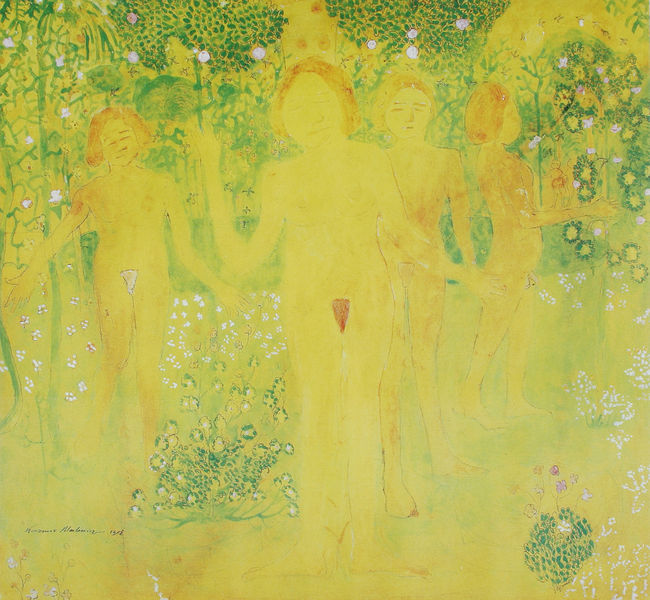
Titel: Die Blumenpflückerin
Künstler: Kasimir Malewitsch
Institution: Privatbesitz
Schlagwörter: akt, baum, blätter, gemälde, gruppe, himmel, laub, mann, nackt, weiß, akte, aquarell, bäume, dreieck, frauen, gelb, grün, menschen, mädchen, äste, blume, blumen, braun, bunt, frau, haar, hell, männer, orange, zeichnung, blüte, blüten, dame, gras, rot, wiese, leute, tanz, jung, arm, arme, augen, gesicht, stehen, signatur, ast, erde, natur, gehen, sonne, sträucher, haare, stehend, pflanze, pflanzen, tanzen, wald, garten, schrift, sommer, umrisse, sammeln, abstrakt, naiv, jugendstil, scham, scheide, vier, adam, eva, paradies, jungfrau, gruppenbild, gehend, eden, reigen, schemen, gelbgrün, träumen, aqua, rün, schamhaar, schambehaarung, blqttwerk, gleißen, urzustand, schrist, vlume, abstracks, fplanze, pflanmze, blühende blumen, bnäume, sammelln, entanz